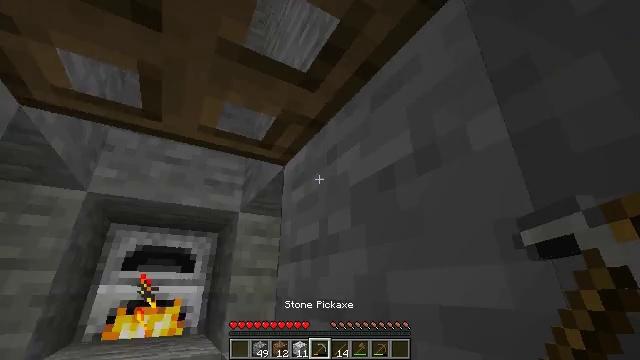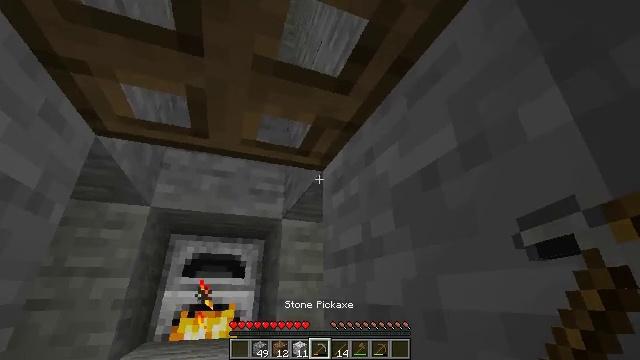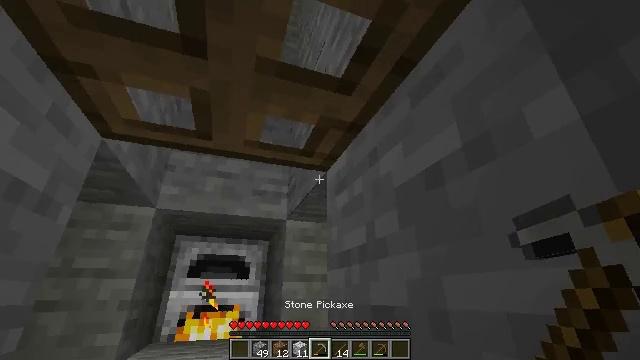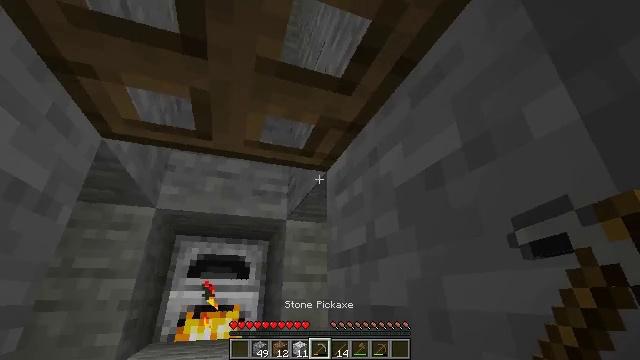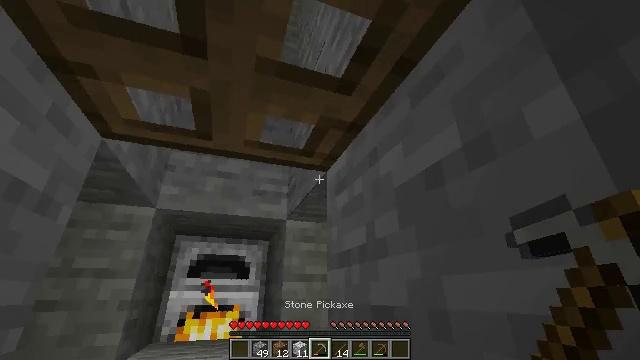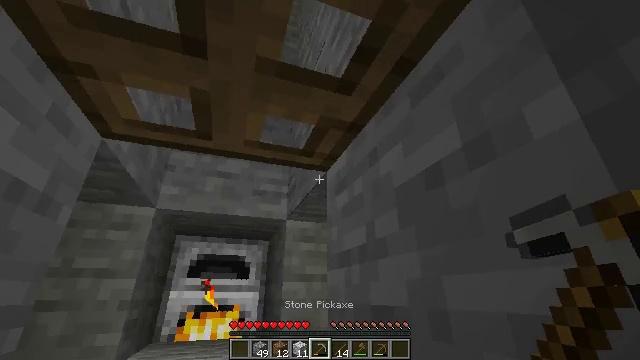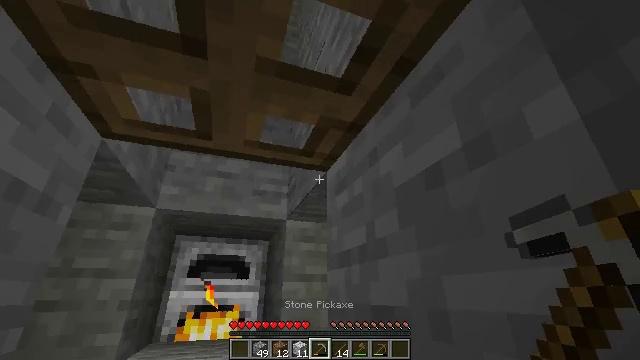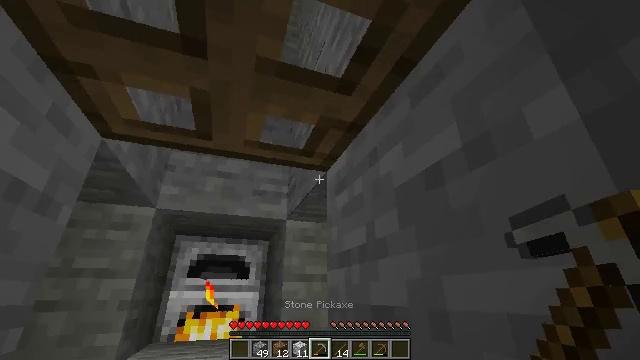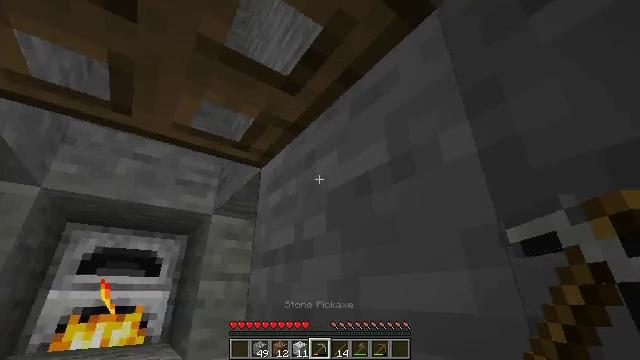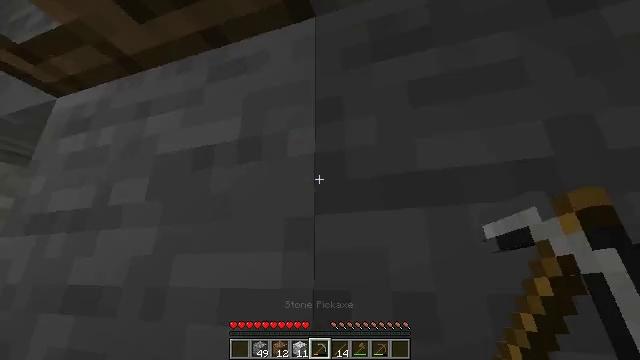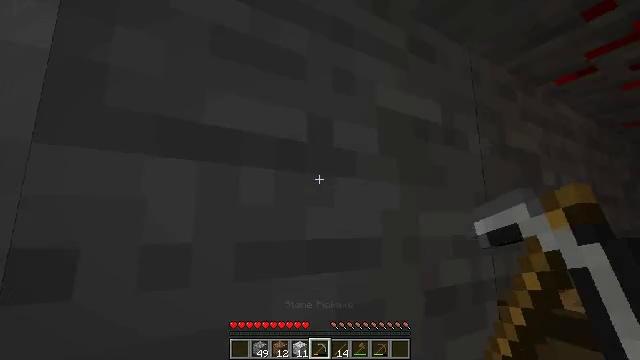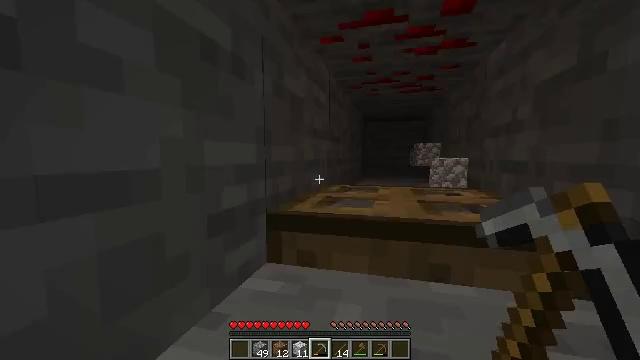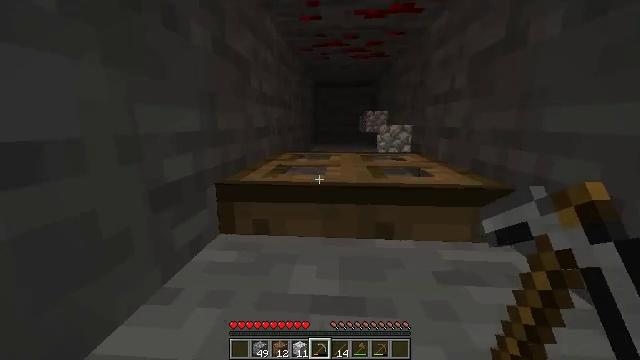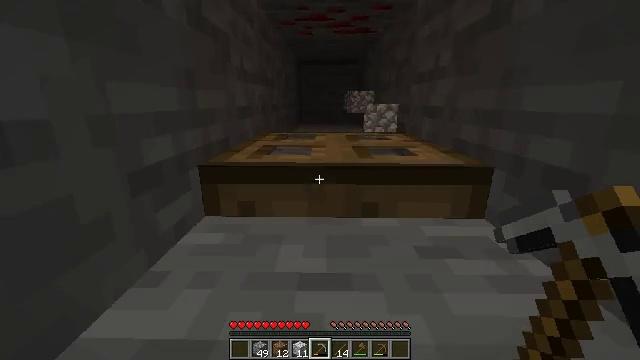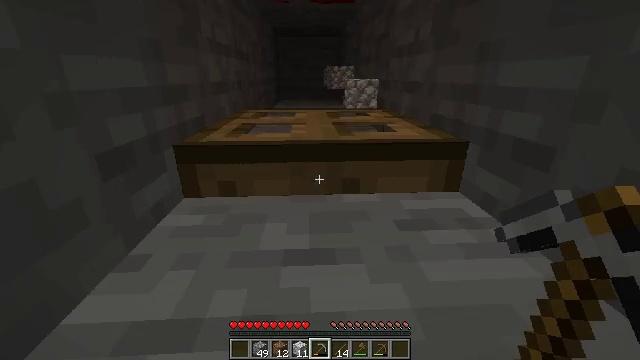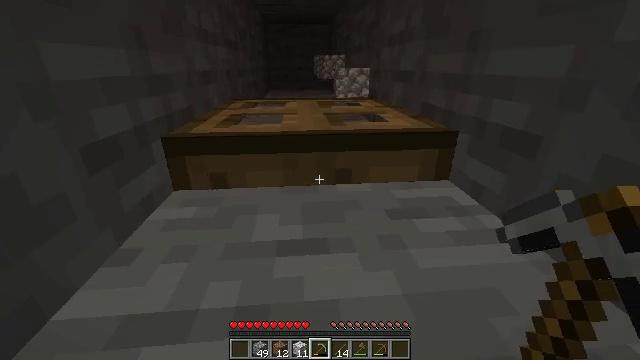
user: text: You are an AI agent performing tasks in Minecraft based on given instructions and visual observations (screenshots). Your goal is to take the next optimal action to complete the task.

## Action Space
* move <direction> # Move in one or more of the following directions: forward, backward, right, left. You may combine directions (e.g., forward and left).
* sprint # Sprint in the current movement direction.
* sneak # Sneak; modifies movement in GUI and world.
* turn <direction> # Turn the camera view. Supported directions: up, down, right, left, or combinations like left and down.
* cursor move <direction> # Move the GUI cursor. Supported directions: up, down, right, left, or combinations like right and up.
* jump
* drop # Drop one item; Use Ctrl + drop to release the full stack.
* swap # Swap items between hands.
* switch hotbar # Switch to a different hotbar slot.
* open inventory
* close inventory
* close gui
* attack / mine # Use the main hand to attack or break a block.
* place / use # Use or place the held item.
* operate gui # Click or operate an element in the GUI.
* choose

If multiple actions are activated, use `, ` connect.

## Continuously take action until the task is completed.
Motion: motion action
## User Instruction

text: Remove the oak trapdoor from its place.
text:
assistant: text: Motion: turn left
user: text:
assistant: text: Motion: no_op
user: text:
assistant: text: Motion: no_op
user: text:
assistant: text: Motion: no_op
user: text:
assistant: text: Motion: no_op
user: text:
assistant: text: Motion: no_op
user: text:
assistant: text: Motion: no_op
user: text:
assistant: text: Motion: turn right
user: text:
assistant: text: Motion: turn right and down
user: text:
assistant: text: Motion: turn right and down
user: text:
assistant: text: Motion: turn right and down
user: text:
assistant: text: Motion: turn right and down
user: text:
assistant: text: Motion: turn right and down
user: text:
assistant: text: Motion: turn right and down
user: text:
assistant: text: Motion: turn right and down
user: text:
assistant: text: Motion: no_op
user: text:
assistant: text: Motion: no_op
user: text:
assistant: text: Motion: no_op
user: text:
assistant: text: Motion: no_op
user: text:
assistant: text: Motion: no_op
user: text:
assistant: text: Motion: no_op
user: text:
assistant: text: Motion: no_op
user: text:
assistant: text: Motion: no_op
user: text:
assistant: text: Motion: no_op
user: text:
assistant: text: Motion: no_op
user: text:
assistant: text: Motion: no_op
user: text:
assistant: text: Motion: no_op
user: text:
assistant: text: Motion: no_op
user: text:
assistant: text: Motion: no_op
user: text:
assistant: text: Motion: no_op